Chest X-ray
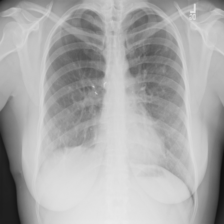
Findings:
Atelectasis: negative
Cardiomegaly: negative
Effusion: negative
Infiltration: negative
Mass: negative
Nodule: positive
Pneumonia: negative
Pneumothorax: negative
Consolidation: negative
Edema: negative
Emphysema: negative
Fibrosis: negative
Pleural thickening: negative
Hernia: negative